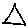
Label: triangle